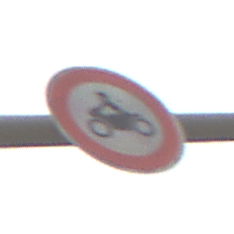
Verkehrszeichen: VerbotKraftraeder
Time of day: MorningAfternoon
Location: Outdoor (Nature)
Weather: Overcast
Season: NotSpecified
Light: Natural